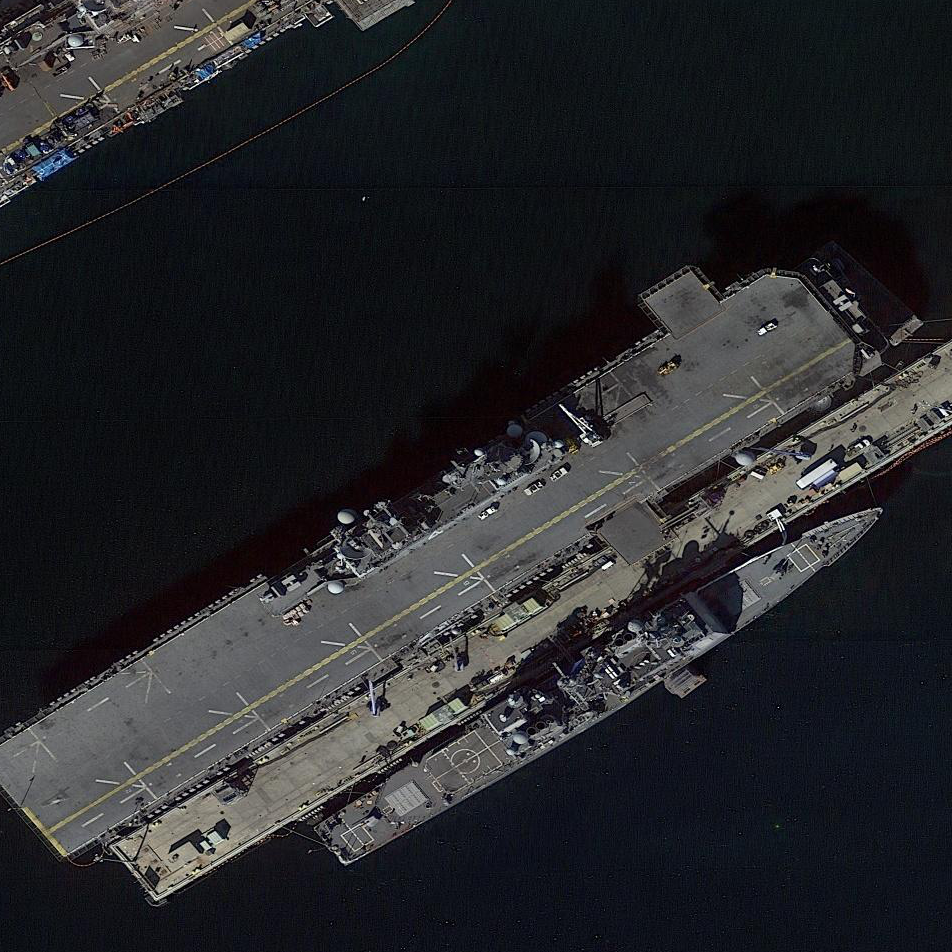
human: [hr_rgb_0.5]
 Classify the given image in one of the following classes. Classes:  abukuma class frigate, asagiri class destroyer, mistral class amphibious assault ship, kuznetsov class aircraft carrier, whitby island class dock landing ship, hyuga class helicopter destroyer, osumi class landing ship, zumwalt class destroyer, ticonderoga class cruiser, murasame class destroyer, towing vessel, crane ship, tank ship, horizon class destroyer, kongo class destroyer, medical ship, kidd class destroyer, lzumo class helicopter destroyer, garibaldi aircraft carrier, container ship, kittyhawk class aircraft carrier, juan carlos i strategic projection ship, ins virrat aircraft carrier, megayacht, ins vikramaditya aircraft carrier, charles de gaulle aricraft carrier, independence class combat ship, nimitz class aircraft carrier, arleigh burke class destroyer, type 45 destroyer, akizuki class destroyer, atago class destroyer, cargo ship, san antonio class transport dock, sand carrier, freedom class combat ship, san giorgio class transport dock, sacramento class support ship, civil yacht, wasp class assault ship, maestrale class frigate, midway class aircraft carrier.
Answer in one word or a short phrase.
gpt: Wasp class assault ship